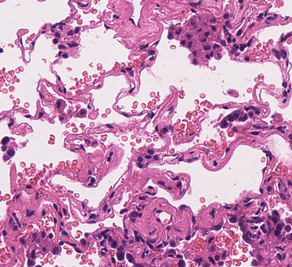
Tumor epithelial tissue: no
Tumor-associated stroma tissue: yes
Normal tissue: no